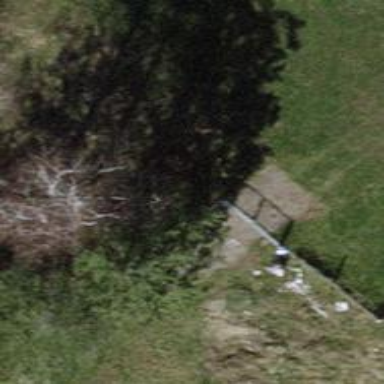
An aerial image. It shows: Fence.